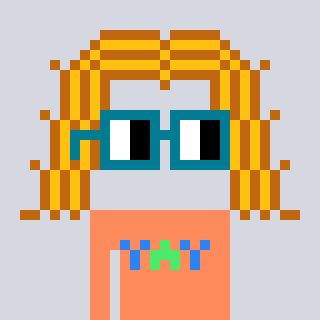
a pixel art character with square dark green glasses, a hair-shaped head and a peachy-colored body on a cool background